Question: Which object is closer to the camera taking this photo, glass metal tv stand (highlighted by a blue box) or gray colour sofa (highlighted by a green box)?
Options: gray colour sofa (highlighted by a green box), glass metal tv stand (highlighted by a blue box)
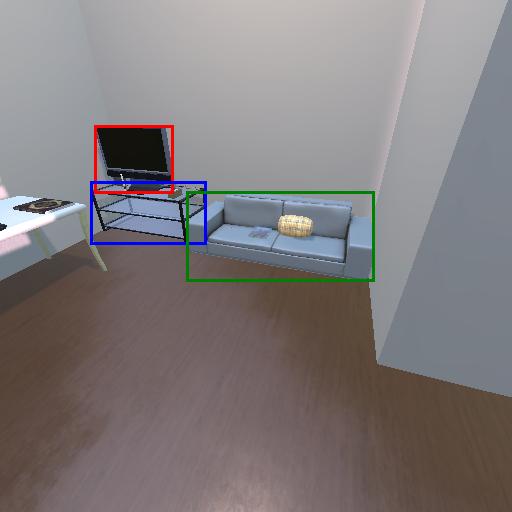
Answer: gray colour sofa (highlighted by a green box)